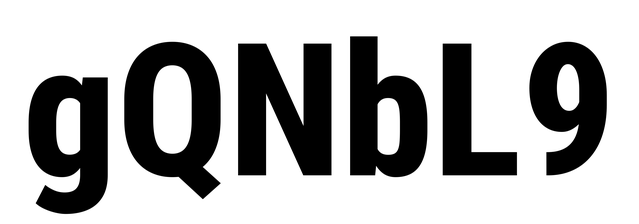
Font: Roboto_Condensed_ExtraBold